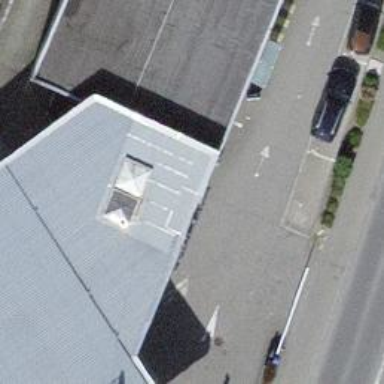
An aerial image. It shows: Convenience store located within fuel station building.